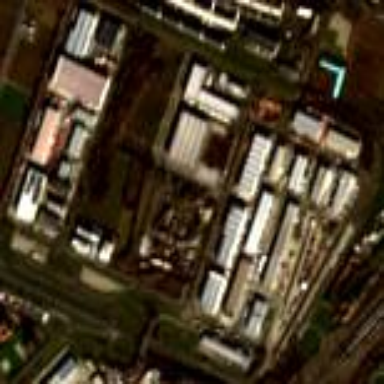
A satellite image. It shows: Industrial area dedicated to intermodal freight terminal.